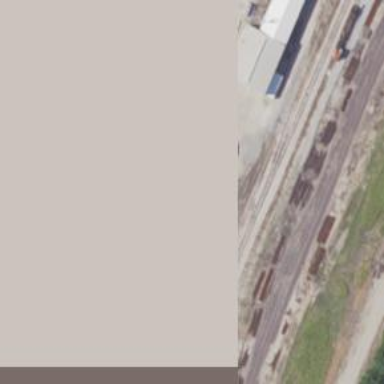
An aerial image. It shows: Railway siding with rails.